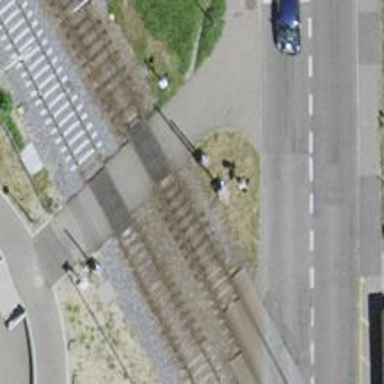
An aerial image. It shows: Railway crossing.